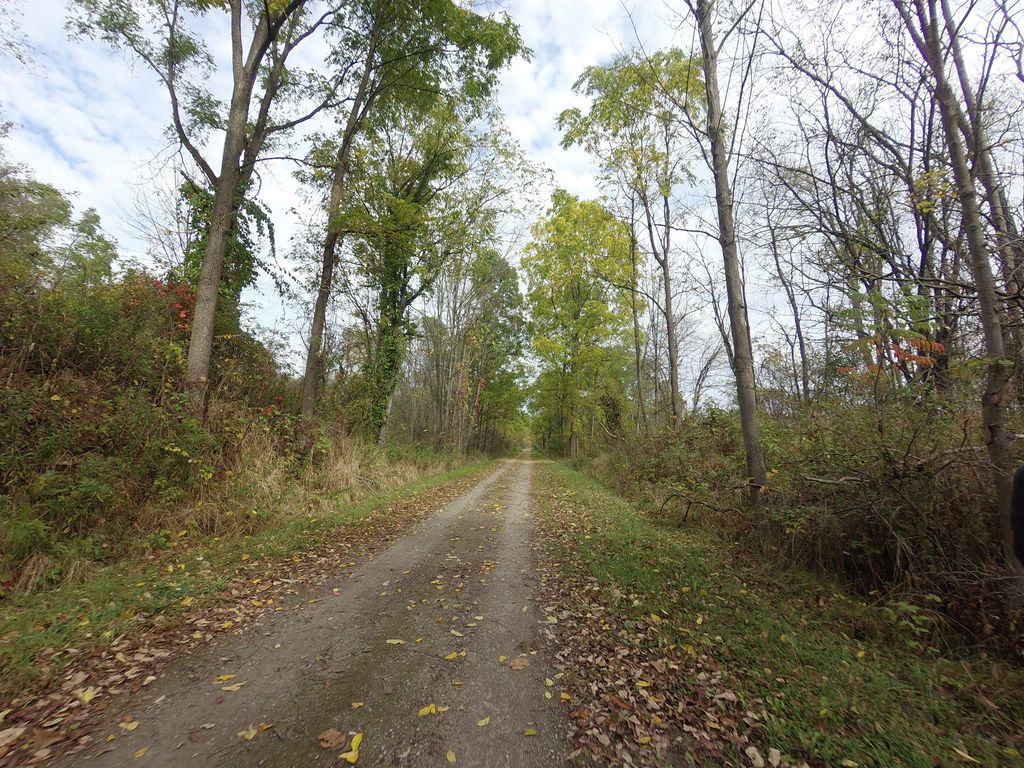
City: hamilton